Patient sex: F
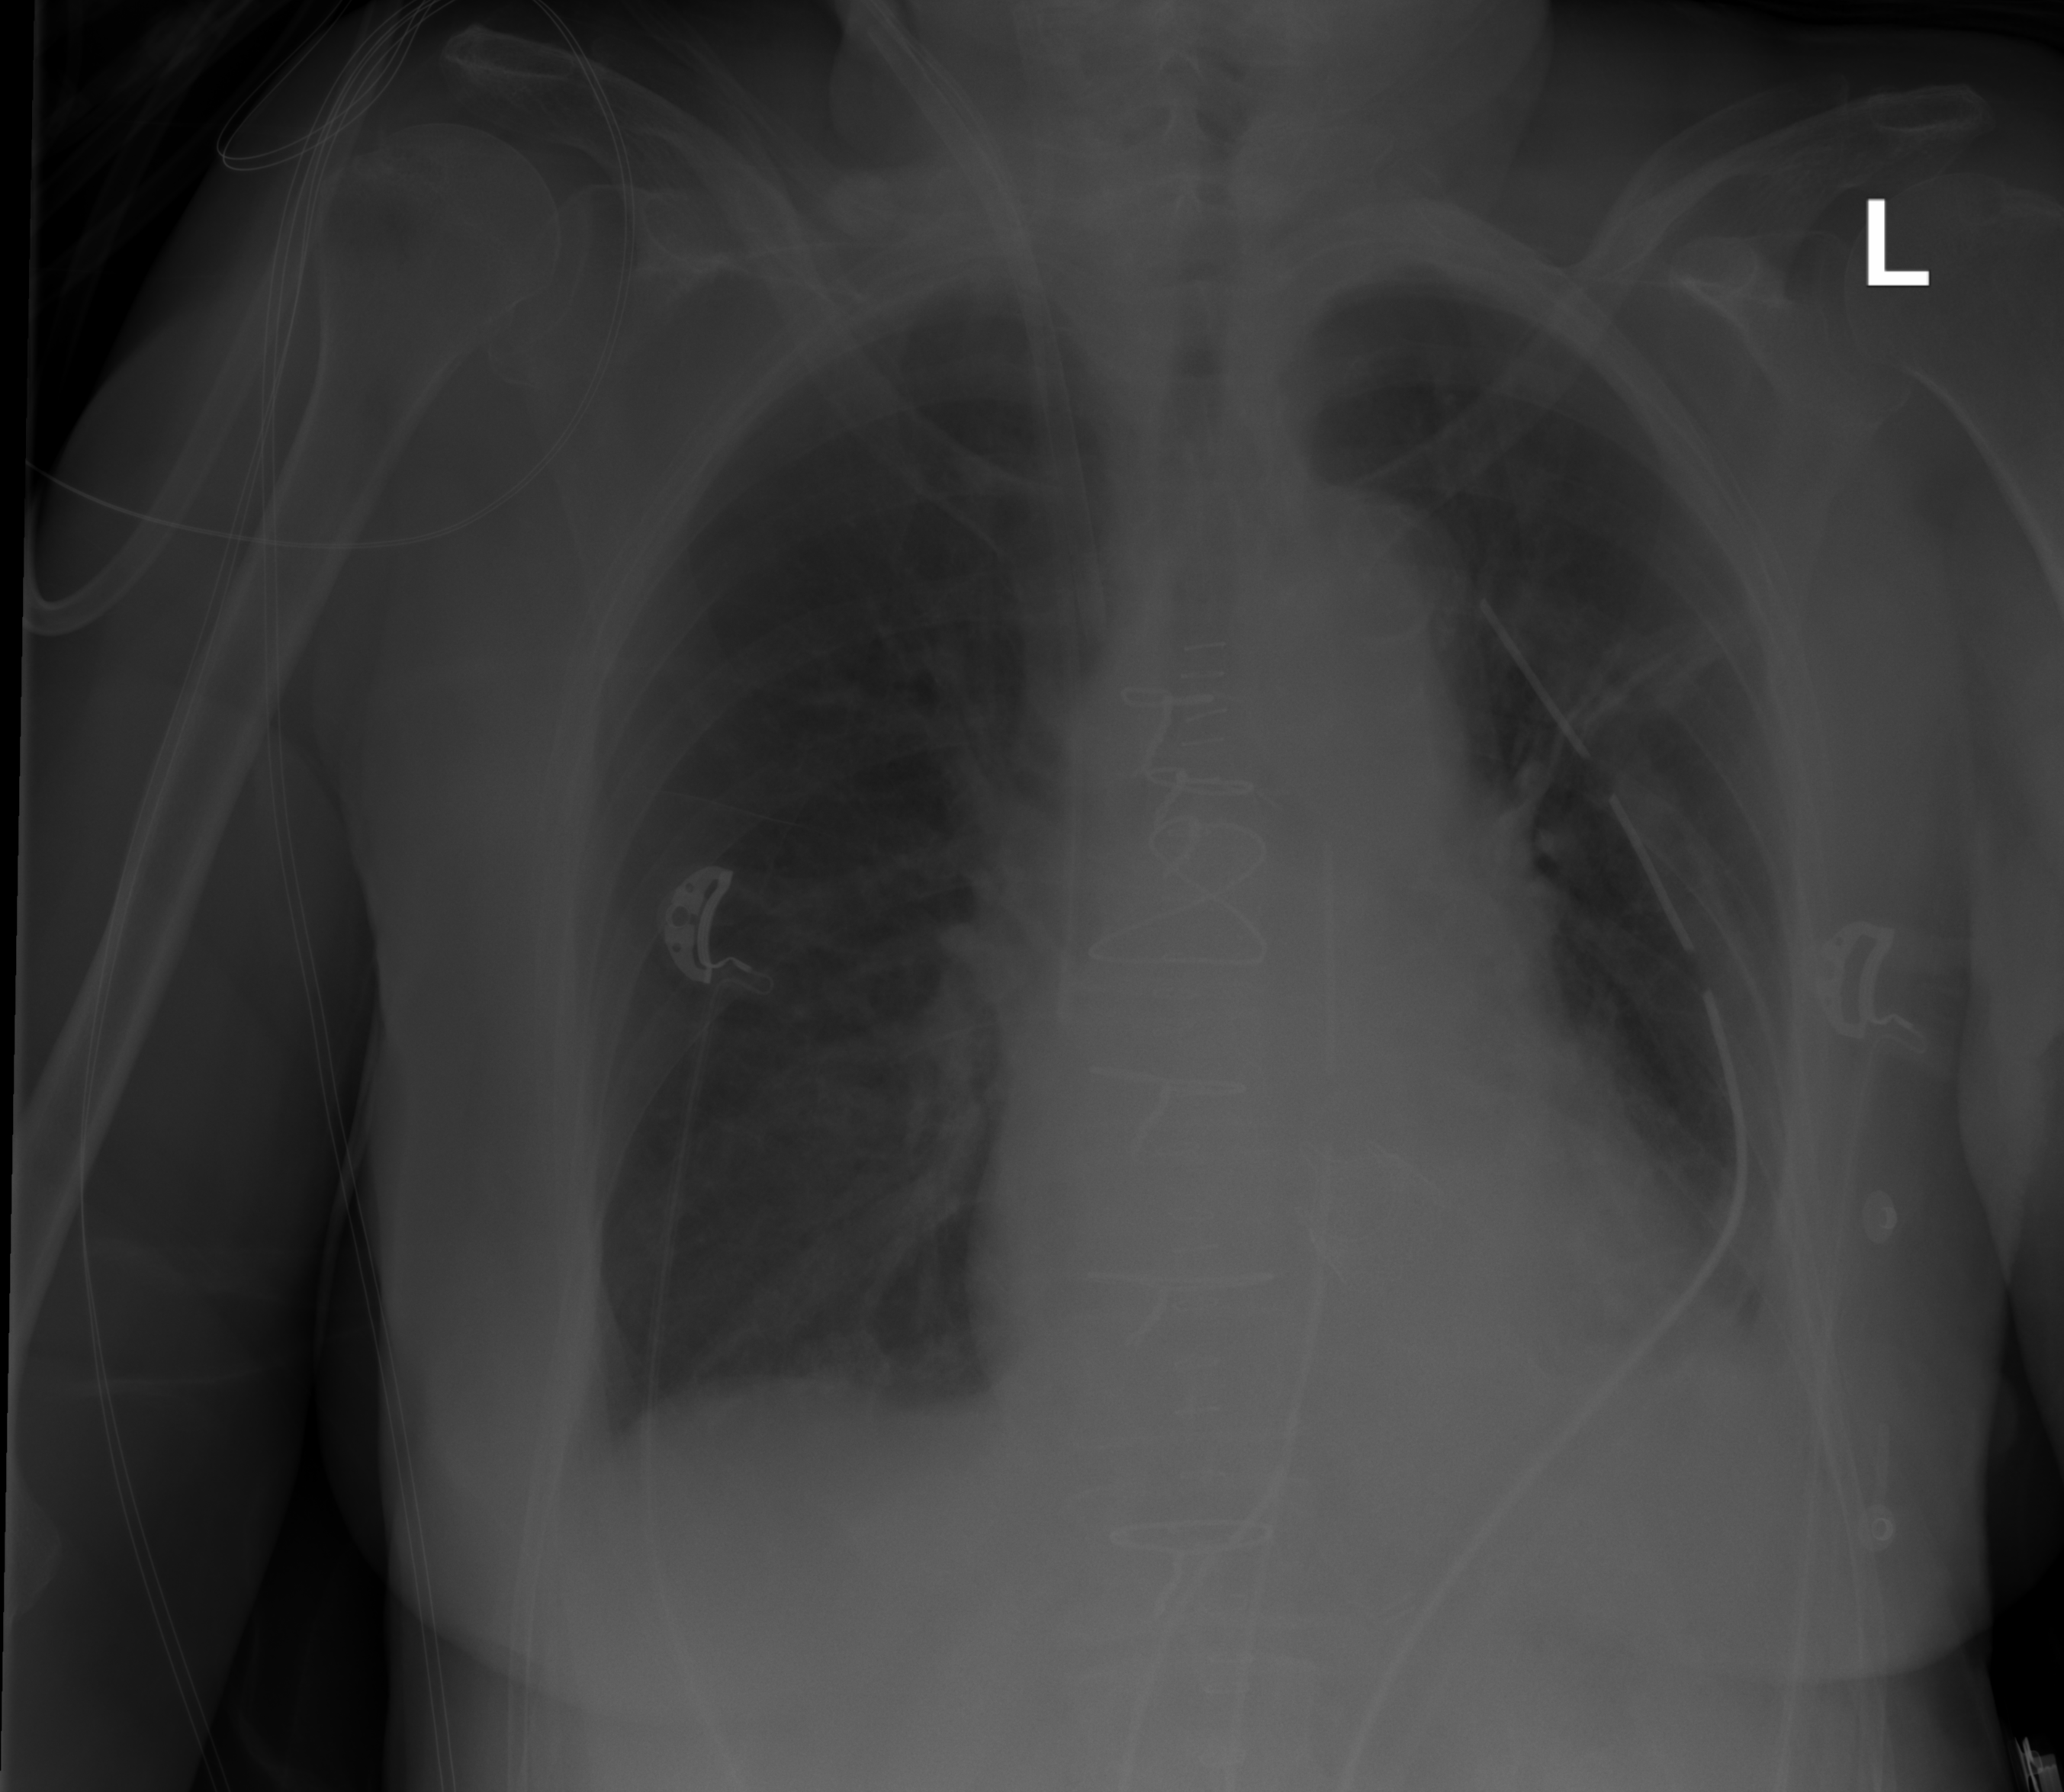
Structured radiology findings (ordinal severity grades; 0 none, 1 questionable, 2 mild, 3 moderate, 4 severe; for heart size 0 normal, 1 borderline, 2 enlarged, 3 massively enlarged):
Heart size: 2
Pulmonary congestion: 2
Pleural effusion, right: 0
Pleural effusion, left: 2
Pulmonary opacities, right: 0
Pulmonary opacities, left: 0
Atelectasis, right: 0
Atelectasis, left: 2